Question: I've been trying to plot a 95% prediction interval for a multivariate regression line in ggplot2. The graph is a regression of three independent variables ("x", "y", and "z") being used to predict a dependent variable ("a") on the y-axis. However, when I actually try to plot the results in ggplot2, I get a rather unusual result where the regression line is straightforward but the 95% prediction interval bands are very squiggly and do not resemble a straight line at all. They look like loess lines more than anything. Here is a picture showing the result I get:

The only thing I can think of is that this is related to the fact that this is a multivariate regression rather than a univariate one, but checking the actual variables all three show a strong correlation with the dependent variable (r > 0.95). I looked up the results of a plot of a multivariate regression with a 95% confidence interval, but none of them seemed similar to my result, they all seemed to have pretty smooth lines.
I tried fitting a 'method="lm"' into the 'predict()' call of my code following <URL>, but that did not work either.
Below is a dataset and code that replicates this result.
'''
x y z a
1 2.366153239 5.420534999 2.328204243 10.55858156
2 1.431094272 2.975529566 1.724972338 2.533696814
3 2.60453538 5.75827066 2.399639694 11.48783737
4 2.483771412 5.470167623 2.338838948 10.74706177
5 1.971210737 4.287715955 2.070680071 7.334766592
6 2.<PHONE> 5.558000525 2.357541203 11.<PHONE>
7 2.177892158 4.730480377 2.174966753 8.631949429
8 1.49665751 3.203559121 1.78984891 3.020424886
9 2.728865195 6.376658918 2.525204728 12.51412704
10 1.908668224 4.025351691 2.006327912 6.593044534
11 1.978895443 4.24563401 2.060493633 7.402451521
12 1.627855104 3.344274234 1.828735693 3.731699451
13 1.53436705 3.350605596 1.83046595 3.170525564
14 2.448831586 5.585936937 2.363458681 10.76866329
15 2.443160968 5.331752143 2.309058714 10.58310613
16 2.156078216 4.417635062 2.101817086 8.109576771
17 1.931534652 4.249610334 2.061458303 6.790693233
18 1.452715015 3.225752129 1.796037897 3.356200016
19 1.729354145 3.683866912 1.919340228 5.420225217
20 1.861239059 3.912023005 1.977883466 6.267750682
21 1.822955174 3.804437795 1.950496807 5.991464547
22 2.113126565 4.492001488 2.119434238 8.114076324
23 2.171856126 4.662613282 2.159308519 7.806138626
24 1.391215895 3.010620886 1.735114084 2.461296784
25 1.319165859 2.895911938 1.701737917 2.055404964
26 2.034006688 4.322608316 2.079088338 6.977001452
27 2.85574569 6.160996329 2.482135437 14.34613881
28 1.411579618 3.097385927 1.759939183 2.613006652
29 2.576957482 6.029643051 2.45553315 11.91628836
30 1.796913834 3.923259637 1.980721999 5.911392672
31 2.024389004 4.345833727 2.084666335 8.022132643
32 1.63435577 3.493472658 1.869083374 3.515715835
33 1.584595569 3.453157121 1.858267236 3.397523976
34 1.881578895 4.030076005 2.<PHONE> 6.011267174
35 1.728309802 3.752101123 1.937034105 5.225370259
36 1.414715557 3.140049044 1.772018353 2.736961545
37 1.488730081 3.116621591 1.76539559 2.902519892
38 1.522138034 3.257327011 1.804806641 2.890371758
39 1.800033345 3.987130478 1.996780027 5.640594153
40 1.794222122 4.143928062 2.035664035 6.206575927
41 2.676710091 6.289901082 2.50796752 13.49805633
42 2.328582719 5.<PHONE> 2.266476442 9.430961545
43 2.484723966 5.458712793 2.336388836 10.<PHONE>
44 2.287108375 4.856940066 2.203846652 9.917240545
45 2.417128932 5.582744146 2.362783136 10.54534144
46 2.328332495 5.105945474 2.259633925 9.840475333
47 2.362264634 5.293304825 2.300718328 9.848820151
48 2.28292536 5.018934097 2.24029777 9.269934816
49 1.449825221 3.006177531 1.73383319 3.121042465
50 2.211679876 4.692264893 2.166163635 8.631218063
51 2.704614597 6.072756474 2.464296345 12.31992499
52 2.48097622 5.43590303 2.331502312 11.<PHONE>
53 1.497529983 3.380994674 1.838748127 3.752088968
54 2.696365396 5.825540285 2.413615604 12.36222133
55 2.165729837 4.666265285 2.160153996 8.455875079
56 2.410978268 5.417499423 2.327552239 10.<PHONE>
57 2.185447829 4.991792206 2.234231905 9.215327913
58 2.041898307 4.22566518 2.055642279 7.418180823
59 2.099077244 4.375757022 2.091831021 7.696212639
60 2.000032635 4.234467391 2.057782153 7.110696123
61 2.025963678 4.260852439 2.064183238 6.851163763
62 2.083395224 4.351567427 2.<PHONE> 7.884576511
63 1.981523362 4.318820559 2.<PHONE> 7.43543802
64 2.033235038 4.336636932 2.082459347 7.313220387
65 1.423999144 3.206803244 1.790754937 2.564949357
66 2.217982257 4.825910853 2.196795587 8.920558764
67 1.240285111 2.808498672 1.675857593 1.568615918
68 2.215837149 5.041487758 2.245325758 8.802372134
69 2.134859238 4.731890939 2.175291001 8.132101136
70 2.306998207 5.059171458 2.249260202 9.336074756
71 1.896404791 4.104681782 2.026001427 6.445449942
72 1.922935417 4.151905673 2.037622554 6.818169682
73 2.111422924 4.716264233 2.171696165 8.366370302
74 2.28264494 4.852811209 2.202909714 9.210340372
75 2.190760504 4.574710979 2.<PHONE> 8.447427164
76 2.037589062 4.275276265 2.<PHONE> 6.989197008
77 1.717192759 3.810543836 1.952061433 4.610157727
78 1.876769266 4.043051268 2.010734012 6.306275287
79 2.030134158 4.579339426 2.139939117 7.715792425
80 1.93577016 4.356708827 2.<PHONE> 6.788521191
81 2.056518774 4.445588116 2.108456335 7.636510887
82 2.120080841 4.615120517 2.148283156 7.916807491
83 2.232689054 4.861361591 2.204849562 8.694167142
84 2.181147406 4.782479201 2.186888017 8.854567878
85 2.92779884 6.305666829 2.511108685 13.<PHONE>
86 1.860080456 4.459637473 2.111785376 6.163314804
87 1.913818428 4.602767301 2.145406092 7.174915716
88 1.877883958 4.594104966 2.143386332 6.335054251
89 1.994987686 4.632100752 2.152231575 7.707952547
90 2.<PHONE> 5.023880521 2.241401464 9.161721393
91 1.503591471 3.687628672 1.92031994 4.280824129
92 <PHONE> 3.579343567 1.891915317 3.761200116
93 1.50872427 3.584888833 1.893380266 4.106767082
94 1.537573733 3.649466946 1.910357806 4.126327608
95 1.934796461 4.373238129 2.091228856 7.584097036
96 1.526250724 3.248434627 1.802341429 3.228826156
97 1.606399474 3.500439216 1.870946075 4.939855112
98 1.943162189 4.329208633 2.080675043 6.460498957
99 1.963384107 4.353112625 2.086411423 6.649308332
100 2.183124049 4.711248626 2.170541091 8.474527832
101 1.640763809 3.543853682 1.882512598 3.832330237
102 1.659456682 3.523415014 1.877076188 3.997282849
103 1.436096958 3.166318574 1.779415234 2.839078464
104 2.428955194 4.91133048 2.216152179 10.44793169
105 2.668500746 6.154858094 2.480898646 12.73883098
106 2.676812229 6.178980921 2.485755604 12.64109656
107 2.126920019 4.640923356 2.154280241 8.600833727
108 1.878254881 4.025530246 2.<PHONE> 6.253828812
109 2.242102174 4.726797674 2.174119977 8.29404964
110 1.676813632 3.822754538 1.955186574 5.370638028
111 1.874531192 4.<PHONE> 2.043131731 7.265087007
112 1.998637301 4.<PHONE> 2.058241822 6.722389092
113 1.944116978 4.159527009 2.039491851 6.038562805
114 2.308184503 5.192956851 2.278806014 9.36048303
115 2.042370888 4.49535532 2.120225299 7.320526962
116 2.015621187 4.318820559 2.<PHONE> 7.081078135
117 1.81401665 4.146304301 2.036247603 6.492542819
118 1.676813632 3.87937827 1.969613736 5.221868194
119 2.807346477 6.428545769 2.535457704 13.72308897
120 1.621259207 3.543853682 1.882512598 4.162470391
121 1.50100345 3.321793359 1.822578766 3.106378794
122 1.582428764 3.464319806 1.861268333 4.143134726
123 1.654547625 3.591817741 1.895209155 4.509649984
124 2.332936461 4.937777822 2.222111118 9.398917323
125 2.498105588 5.513601542 2.348105948 11.29414737
126 1.890319403 3.887730313 1.97173282 5.847161058
127 1.804890841 3.940999114 1.985194981 6.<PHONE>
128 2.096209309 4.<PHONE> 2.145749007 7.788418833
129 2.047658751 4.337290741 2.082616321 7.612336837
130 2.680572077 5.989462544 2.447337848 12.<PHONE>
131 2.333554566 5.407171771 2.325332615 10.44467195
132 2.212180997 4.932817886 2.220994797 8.881836305
133 1.478852439 3.063390922 1.750254531 2.890371758
134 1.648334702 3.518387649 1.875736562 4.141546164
135 2.307921185 4.90823336 2.215453308 9.305650552
136 2.<PHONE> 4.645130271 2.155256428 8.018790088
137 1.728309802 3.555348061 1.885563062 4.941642423
138 1.691821236 3.556775613 1.885941572 4.886582645
139 1.746238611 3.891820298 1.972769702 5.363543151
140 1.679155631 3.642966397 1.908655652 4.754882459
141 1.94348069 4.156536582 2.038758589 6.277601677
142 1.549402462 3.250374492 <PHONE> 3.342508385
143 1.856975574 4.232023463 2.057188242 6.413458957
144 2.529503815 5.684310793 2.38417927 11.22830537
145 2.035545742 4.643428898 2.154861689 7.244227516
146 2.467132416 5.697093487 2.386858497 11.50287513
147 2.298324686 4.870031331 2.206814748 9.286469586
148 1.937388065 4.34601078 2.<PHONE> 7.322972679
149 1.956955486 4.536730733 2.129960266 7.739019572
150 2.036823984 4.518958489 2.125784206 8.594154233
151 1.972996546 4.529692045 2.128307319 7.967481199
152 1.58746864 3.283839256 1.812136655 3.314186005
153 1.521311054 3.464922216 1.861430153 3.681603045
154 2.44446969 5.445011746 2.333454895 10.<PHONE>
155 2.294121109 4.731979033 2.<PHONE> 9.105210941
156 3.126345733 6.927557906 2.632025438 15.<PHONE>
157 1.867746396 4.253056253 2.<PHONE> 6.32459191
158 1.839082858 4.029806041 2.<PHONE> 5.382980154
159 2.127330896 4.844974178 2.201130205 7.863266724
160 2.404523583 5.236441963 2.288327329 10.<PHONE>
161 2.262955985 4.845642719 2.201282063 9.034969801
162 2.253418218 4.727387819 2.174255693 9.130463484
163 2.302083991 5.167955549 2.273313781 10.<PHONE>
164 2.192165626 4.835011259 2.198865903 9.262695602
165 1.672685332 3.734489965 1.93248285 4.565493369
166 1.568460311 3.539508997 1.881358285 3.52282487
167 1.609819887 3.523868735 1.877197042 3.920784511
168 1.616583967 3.587676949 1.894116403 4.394572604
169 1.643301653 3.654700957 1.911727218 3.912023005
170 1.621923158 3.581532841 1.892493815 3.891820298
171 2.090637708 4.527208645 2.127723818 8.536995819
172 2.109497906 4.585222548 2.141313277 8.203668045
173 2.<PHONE> 4.429625613 2.104667578 7.785783239
174 2.<PHONE> 4.582924577 2.140776629 8.204589814
175 2.040382454 4.335786342 2.<PHONE> 6.632541816
176 2.312894869 5.342334252 2.311349011 9.798127037
177 1.430087263 3.148453361 1.774388165 2.939161922
178 2.293711966 4.871098263 2.20705647 9.392661929
179 2.391075023 4.894101478 2.212261621 9.375295332
180 2.517077345 5.718436483 2.391325257 11.47221284
181 1.989024673 4.154969184 2.038374152 6.872128101
182 2.<PHONE> 4.294014757 2.072200463 7.403304815
183 1.797360845 4.076689627 2.019081382 5.90560705
184 1.705239225 3.931825633 1.982883162 5.697965589
185 1.471533812 3.312439025 1.820010721 3.529590596
186 1.438083095 3.346917175 1.829458164 3.533978493
187 1.619261465 3.559624618 1.886696748 4.109233175
188 1.609819887 3.<PHONE> 1.912025 4.166355098
189 2.346796539 5.146965796 2.26869253 9.872567414
190 1.784208279 3.519720884 1.876091918 4.879539029
191 1.832126365 3.811539467 1.952316436 5.259368616
192 1.677986168 3.452840615 1.858182073 3.885884348
193 1.966109701 4.163870625 2.<PHONE> 6.526348436
194 1.701367309 3.828641396 1.956691441 4.605170186
195 1.931534652 4.279440046 2.<PHONE> 6.927802974
196 1.36183801 3.102342009 1.761346646 2.645465326
197 2.432819556 5.883322388 2.425556099 10.46486408
198 2.078341803 4.564943223 2.136572775 7.650468513
199 1.432099112 3.171155089 1.780773733 2.931193752
200 2.174427741 4.839451482 2.199875333 8.482392615
201 2.<PHONE> 4.710430697 2.170352666 8.620246046
202 1.738643812 3.737669618 1.933305361 5.834810737
203 2.303817478 5.000921602 2.236274044 9.718344619
204 1.741189967 3.731819205 1.931791708 5.090062428
205 1.794671893 3.904293207 1.975928442 5.247024072
206 1.757635562 3.857777991 1.964122703 5.006560336
207 1.676226207 3.66137978 1.913473224 4.566637236
208 1.77911412 3.86388263 1.965676125 5.669260041
209 2.059914227 4.564348191 2.136433521 7.695152987
210 1.32424147 3.104586678 1.761983734 2.182674796
211 1.604334732 3.751518852 1.936883799 4.85787254
212 1.662497734 3.79739748 1.948691222 5.073109185
213 1.44885795 3.<PHONE> 1.745537327 2.907447359
214 2.487551021 5.598973005 2.366214911 10.97673998
215 2.438166592 5.528436532 2.351262753 10.75773968
216 1.892477044 4.164647686 2.040746845 7.<PHONE>
217 1.520482581 3.272335343 1.80895974 3.424588334
218 2.488969385 5.681996883 2.383693957 10.74868607
219 2.215837149 4.53044664 2.128484588 7.620705087
220 2.442786243 5.526780079 2.350910479 10.69919132
221 2.570602875 5.907702431 2.430576563 11.59161344
222 2.608344119 6.053264948 2.460338381 12.33182385
223 2.524368131 5.738731256 2.395564914 11.20612853
224 1.539964086 3.38269391 1.839210132 3.571221411
225 1.541550744 3.476614021 1.864568052 3.523119986
226 2.111209474 4.695924549 2.167008202 8.126284621
227 1.910391851 4.139955073 2.034687955 6.467590025
228 2.801971864 6.015864434 2.452725919 13.<PHONE>
229 2.616209119 5.780126041 2.404189269 11.53329656
230 2.570130461 5.673975975 2.38201091 10.97701107
231 2.545595117 5.629669374 2.372692431 11.<PHONE>
232 2.618299253 5.800606659 2.408444863 11.97035031
233 2.443348195 5.385412073 2.320649063 10.85417971
234 2.385152788 5.279188197 2.297648406 10.67131308
235 2.512400994 5.685007319 2.384325338 11.58593194
236 2.39352554 5.<PHONE> 2.26427378 10.<PHONE>
237 1.823796962 3.992680908 1.998169389 6.109247583
238 1.768267491 3.745968421 1.935450444 5.260096154
239 2.376820756 5.302583255 2.302733865 10.<PHONE>
240 2.042402374 4.477336814 2.115971837 7.810068783
241 2.159700495 4.673996377 2.161942732 8.189916149
242 1.948229832 4.378018613 2.092371528 6.932447892
243 1.330510703 3.059880093 1.749251295 2.083184528
244 1.464097665 3.342685111 1.828301154 3.072693315
245 1.446917352 3.196630216 1.787912251 2.829087196
246 2.082252099 4.60990894 2.<PHONE> 8.075582637
247 1.933494729 4.136126096 2.033746812 7.003065459
248 1.840298976 3.949126093 1.987240824 7.056175284
249 1.649584193 3.645188765 1.909237745 4.51129897
250 1.778648064 3.883623531 1.97069113 5.<PHONE>
251 2.526339825 5.903056741 2.429620699 11.66907415
252 2.512244141 5.734958092 2.394777253 10.93748043
253 1.947599667 4.356708827 2.<PHONE> 6.514712691
254 2.181687439 4.946274535 2.224022153 8.799405331
255 2.109497906 4.510859507 2.123878411 8.132101136
256 1.831713667 4.188138442 2.046494183 6.109247583
257 <PHONE> 3.446807893 1.856558077 3.765840495
258 2.47549747 5.727881894 2.393299374 10.78967984
259 1.96580772 4.156693187 2.038796995 6.229496711
260 1.978602442 4.21508618 2.053067505 7.258412151
261 2.064000486 4.339901708 2.083243075 7.670717659
262 2.117775721 4.510639702 2.123826665 7.731676304
263 2.221912965 4.838923916 2.199755422 8.877208949
264 1.940925986 4.266896327 2.065646709 6.450865289
265 2.040382454 4.579852378 2.140058966 7.857666456
266 2.173143952 4.666735542 2.160262841 8.561717125
267 2.240859653 4.901564199 2.21394765 8.808442394
268 1.888874933 4.080921542 2.<PHONE> 6.163314804
269 1.845529749 4.082609306 2.020546784 6.885284696
270 2.238519604 4.984229093 2.23253871 8.987910316
271 2.393206767 5.29338648 2.300736073 10.70491521
272 2.702044102 5.884714177 2.425842983 12.<PHONE>
273 2.219296721 4.854631045 2.203322728 9.263449766
274 1.96161829 4.090838423 2.022582118 6.993932975
275 2.<PHONE> 4.171305603 2.042377439 7.324270223
276 2.467836387 5.578051269 2.361789844 10.<PHONE>
277 1.390119244 3.100092289 1.760707894 2.379546134
278 1.365322726 3.044760505 1.744924212 2.401525041
279 1.598782218 3.516726026 1.875293584 4.234975692
280 1.94538671 4.131961426 2.032722663 6.199494461
281 2.172592522 4.89858579 2.213274902 8.804952261
282 1.908668224 4.102312732 2.025416681 6.374172668
283 1.944434766 4.112266337 2.027872367 6.54672802
284 1.58387445 3.505557397 1.872313381 3.941581808
285 1.743721514 3.832670536 1.95772075 5.<PHONE>
286 1.592453126 3.549329989 1.883966557 4.871143315
287 1.283414418 2.79971739 1.673235605 1.54329811
288 1.320439849 2.90690106 1.704963654 2.070653036
289 1.194572818 2.708716646 1.645817926 1.184789985
290 1.231175294 2.681021529 1.637382524 1.115141591
291 1.365322726 3.074795481 1.753509476 2.254444718
292 1.408422528 3.000719815 1.732258588 2.422144328
293 2.184734225 4.886582645 2.210561613 8.803574418
294 2.030652566 4.649187071 2.156197364 7.901007052
295 1.890679763 4.<PHONE> 2.005882444 6.212726329
296 1.855414729 4.027135813 2.006772486 5.858647185
297 1.819146836 3.737669618 1.933305361 5.340274716
298 1.51380043 3.337192052 1.826798306 3.514823642
299 1.923936518 4.162158962 2.040136996 6.485993092
300 2.54480266 5.875913394 2.42402834 11.44989333
301 2.015083881 4.471638793 2.114624977 7.725330038
302 1.902054478 4.30514559 2.074884476 7.141300544
303 1.932189012 4.149463861 2.037023284 7.112433389
304 1.357151358 2.977059008 1.725415605 2.054123734
305 2.172040349 4.677490848 2.162750759 7.584422406
306 2.<PHONE> 4.80073697 2.191058413 8.165269798
307 1.597383378 3.38269391 1.839210132 3.948162052
308 1.571436916 3.451890496 1.857926397 3.970291914
309 1.669116161 3.728100167 1.930828881 4.514479321
310 1.792870023 3.818920387 1.95420582 5.395716273
311 2.701422654 6.042632834 2.45817673 12.51412704
312 2.724885462 6.056784013 2.461053436 12.63817968
313 2.649668658 5.96870756 2.44309385 12.34583459
314 1.328012928 3.<PHONE> 1.786190457 2.231089091
315 2.290836238 4.827072968 2.197060074 8.67484801
316 2.375600157 5.495650681 2.344280419 10.<PHONE>
317 1.625886455 3.693369359 1.92181408 5.110178924
318 2.329332455 5.313205979 2.305039258 9.613803477
319 1.515480102 3.456316681 1.859117178 3.185525845
320 1.472454994 3.284663565 1.812364082 3.025291076
321 1.506165026 3.349904087 1.83027432 3.054001182
322 1.473374347 3.306520335 1.81838399 3.25617161
323 1.527068855 3.325036021 1.82346813 3.36729583
324 2.110354575 4.662495253 2.159281189 8.165363632
325 1.523787537 3.514526067 1.874706928 3.062923523
326 2.023599447 4.094344562 2.<PHONE> 6.938769333
327 2.753898938 5.917548864 2.432601255 12.66032792
328 2.617941755 5.678362097 2.382931408 11.46939146
329 2.119034653 4.483002552 2.117310216 8.240121298
330 2.066147705 4.476199805 2.115703147 7.<PHONE>
331 2.101925481 4.630837933 2.151938181 7.659327016
332 2.508777239 5.407171771 2.325332615 11.<PHONE>
333 2.005568244 4.463030419 2.112588559 7.397665697
334 1.726738648 3.759687344 1.938991321 4.430816799
335 1.774901671 3.812975852 1.952684268 4.937562683
336 1.648959883 3.423610976 1.85030024 3.988984047
337 1.777714463 3.797733859 1.948777529 5.403847868
338 1.704136403 3.63758616 <PHONE> 5.272486607
339 1.844729114 3.968445871 1.992095849 6.429622699
340 1.768267491 3.797733859 1.948777529 5.523339153
341 2.159320704 4.744410253 2.178166718 8.301035184
342 2.109497906 4.580877493 2.140298459 7.726636028
343 2.521315024 5.573617308 2.360850971 11.60597801
344 2.576758408 5.79269513 2.406801847 11.<PHONE>
345 2.669803365 5.872117789 2.423245301 12.427118
346 2.441001399 5.430134791 2.330264962 11.48863277
347 2.117775721 4.750395438 2.<PHONE> 8.556413905
348 2.023599447 4.553734634 2.133948133 7.34601021
349 2.394268344 5.066826574 2.250961255 9.954988325
350 2.106053393 4.696472344 2.167134593 7.892825526
351 2.100394247 4.736330019 2.176311103 7.72870183
352 2.160269524 4.922204729 2.21860423 8.255482913
353 2.188997276 4.774912961 2.185157422 9.409191231
354 1.874905013 3.86388263 1.965676125 6.003887067
355 2.061842158 4.182126476 2.045024811 6.745236349
356 1.418864374 3.119939077 1.766334928 2.<PHONE>
'''
'''
data<-read.csv(data.csv,header=T)
fit.all<-lm(a~x+y+z,data=data)
b<-data.frame(data,predict(fit.all,interval="prediction"))
ggplot(data,aes(x=x+y+z,y=a))+
geom_point(size=3,shape=1,col="black")+
geom_smooth(method="lm")+
geom_line(aes(y=lwr), color = "red", linetype = "dashed")+
geom_line(aes(y=upr), color = "red", linetype = "dashed")+
theme_classic()
'''
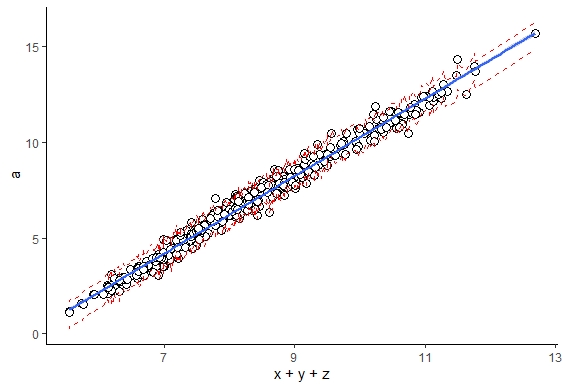
Answer: That approach is not going to produce a sensible graphical display as Ben suggested.
What you could do is examine the relationship between each predictor and the outcome separately while holding the other predictors not under immediate consideration constant at some chosen level.
Here I use the means as those chosen levels.
'''
data_x.yz <-
data.frame(
x = seq(min(data$x), max(data$x), 0.1),
y = mean(data$y),
z = mean(data$z)
)
data_x.yz <-
cbind(
data_x.yz,
predict(fit.all, newdata = data_x.yz, interval = "prediction")
)
ggplot(data_x.yz, aes(x, fit, ymin = lwr, ymax = upr)) +
geom_line(color = "blue") +
geom_ribbon(fill = NA, color = "red", linetype = "dashed")
'''
<URL>
'''
data_y.xz <-
data.frame(
x = mean(data$x),
y = seq(min(data$y), max(data$y), 0.1),
z = mean(data$z)
)
data_y.xz <-
cbind(
data_y.xz,
predict(fit.all, newdata = data_y.xz, interval = "prediction")
)
ggplot(data_y.xz, aes(y, fit, ymin = lwr, ymax = upr)) +
geom_line(color = "blue") +
geom_ribbon(fill = NA, color = "red", linetype = "dashed")
'''
<URL>
'''
data_z.yx <-
data.frame(
x = mean(data$x),
y = mean(data$y),
z = seq(1.6, 2.6, 0.1)
)
data_z.yx <-
cbind(
data_z.yx,
predict(fit.all, newdata = data_z.yx, interval = "prediction")
)
ggplot(data_z.yx, aes(z, fit, ymin = lwr, ymax = upr)) +
geom_line(color = "blue") +
geom_ribbon(fill = NA, color = "red", linetype = "dashed")
'''
<URL>